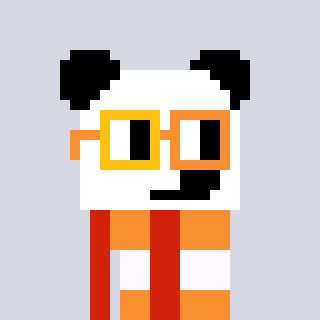
a pixel art character with square yellow and orange glasses, a panda-shaped head and a red-colored body on a cool background